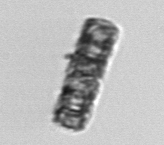
Label: Paralia_sulcata